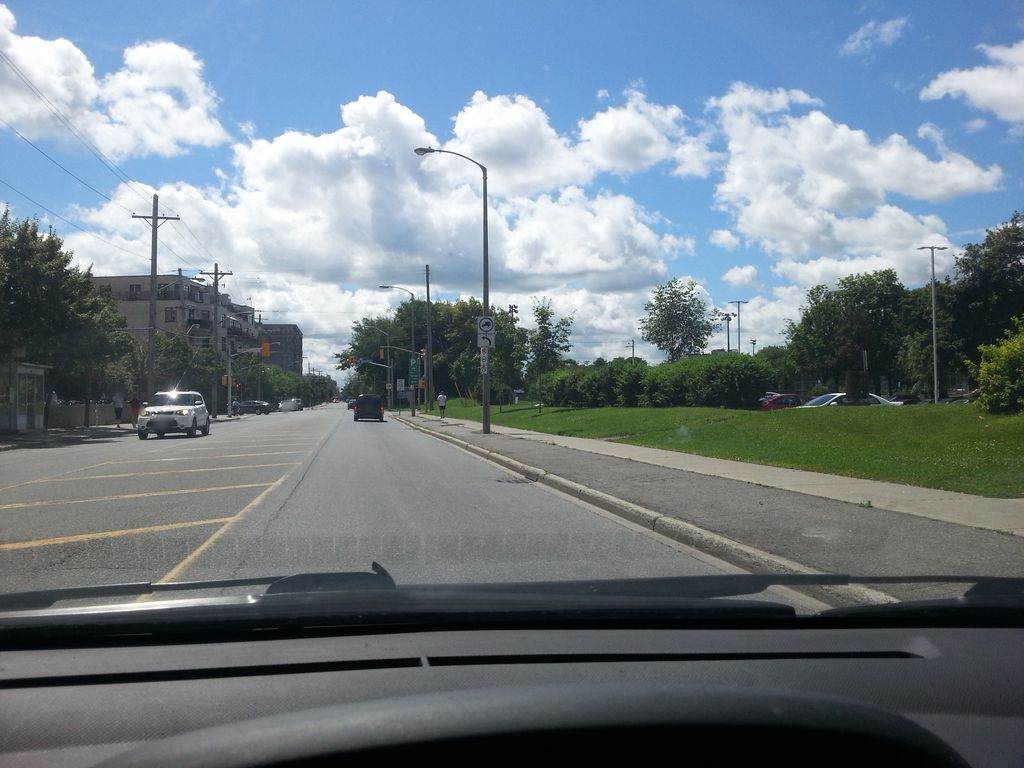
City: ottawa-gatineau